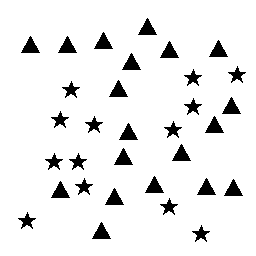
Squares: 0
Triangles: 19
Stars: 13
Total shapes: 32